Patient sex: M
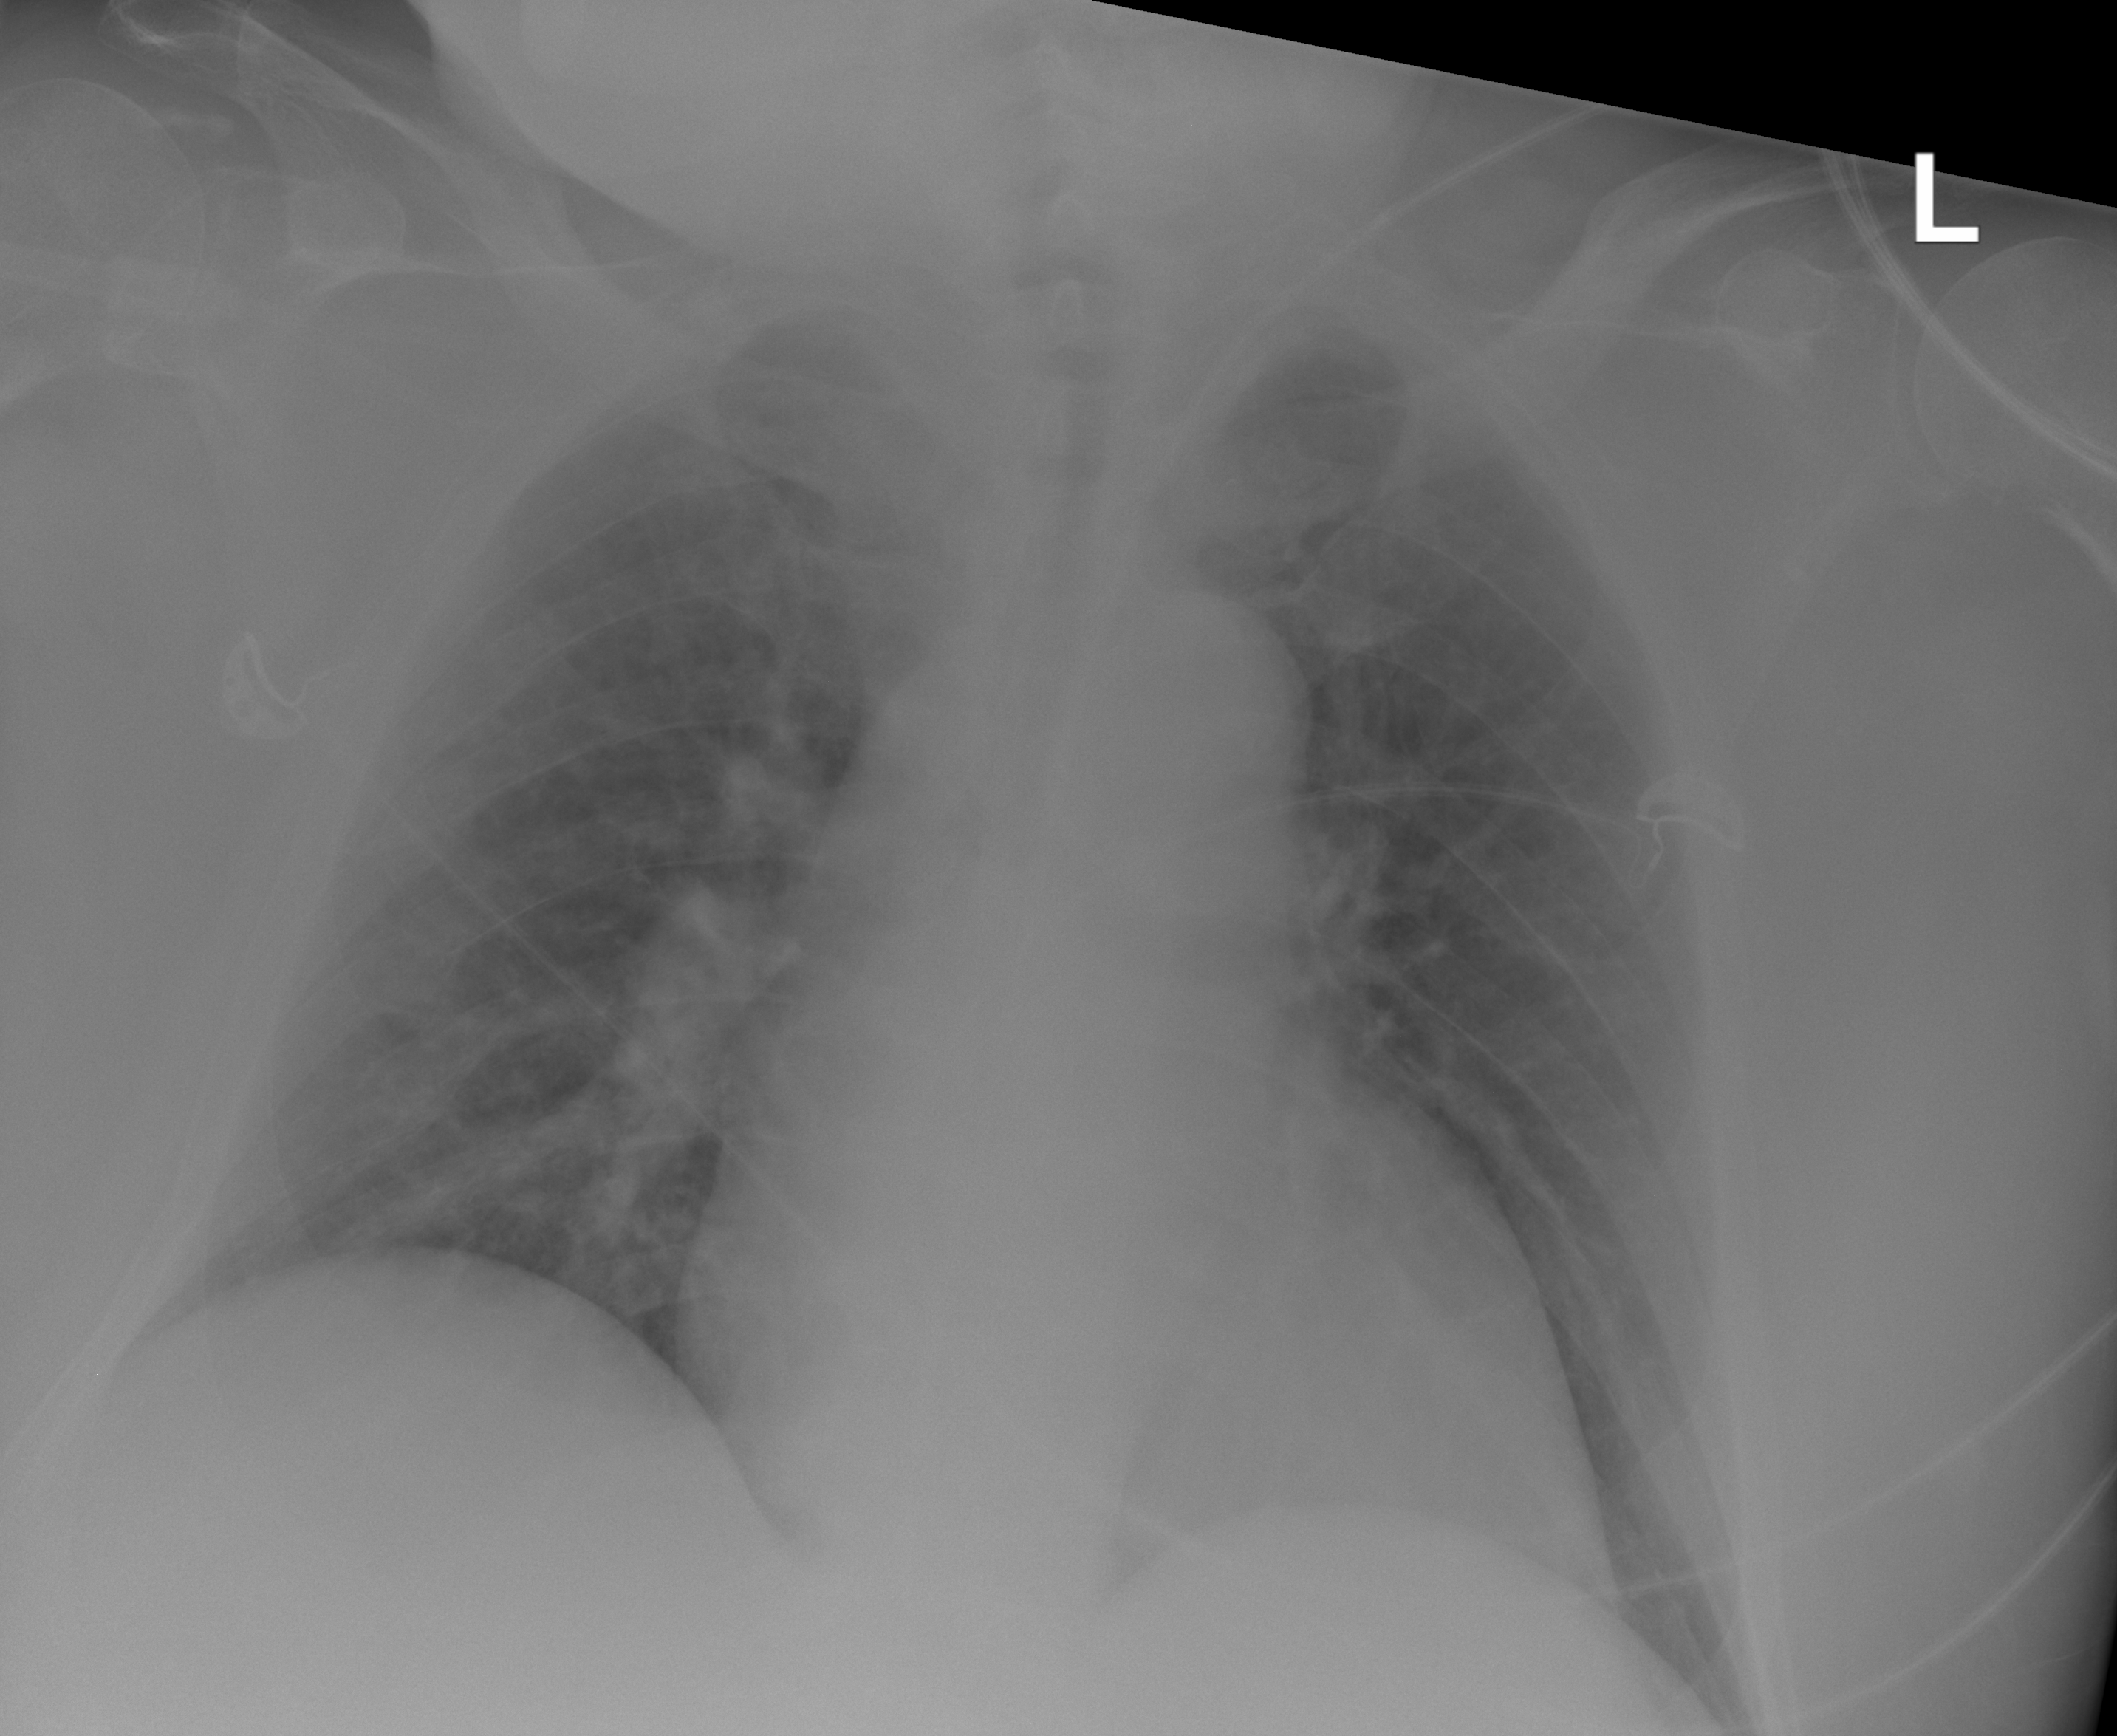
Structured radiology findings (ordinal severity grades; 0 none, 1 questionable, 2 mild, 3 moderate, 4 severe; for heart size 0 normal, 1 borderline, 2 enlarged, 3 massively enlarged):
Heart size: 2
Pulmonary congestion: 0
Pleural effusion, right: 0
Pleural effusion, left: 0
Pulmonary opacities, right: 0
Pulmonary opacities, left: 0
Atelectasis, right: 1
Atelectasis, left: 1